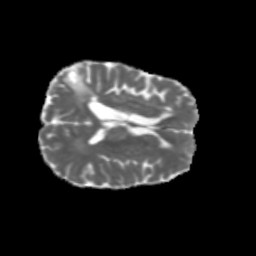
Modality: MD
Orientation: axial
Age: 50
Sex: female
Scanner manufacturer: siemens
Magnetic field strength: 3 T
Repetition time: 5.47 s
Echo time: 0.0854 s